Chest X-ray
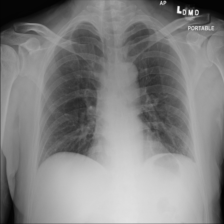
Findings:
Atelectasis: negative
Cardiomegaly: negative
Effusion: negative
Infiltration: negative
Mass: negative
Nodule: negative
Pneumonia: negative
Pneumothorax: negative
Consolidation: negative
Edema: negative
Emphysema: negative
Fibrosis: negative
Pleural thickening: negative
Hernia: negative